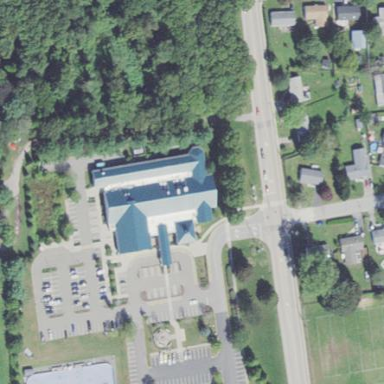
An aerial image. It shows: Community center building.